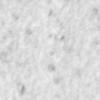
Label: no_change